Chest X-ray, PA view. Patient: 46 years old, sex M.
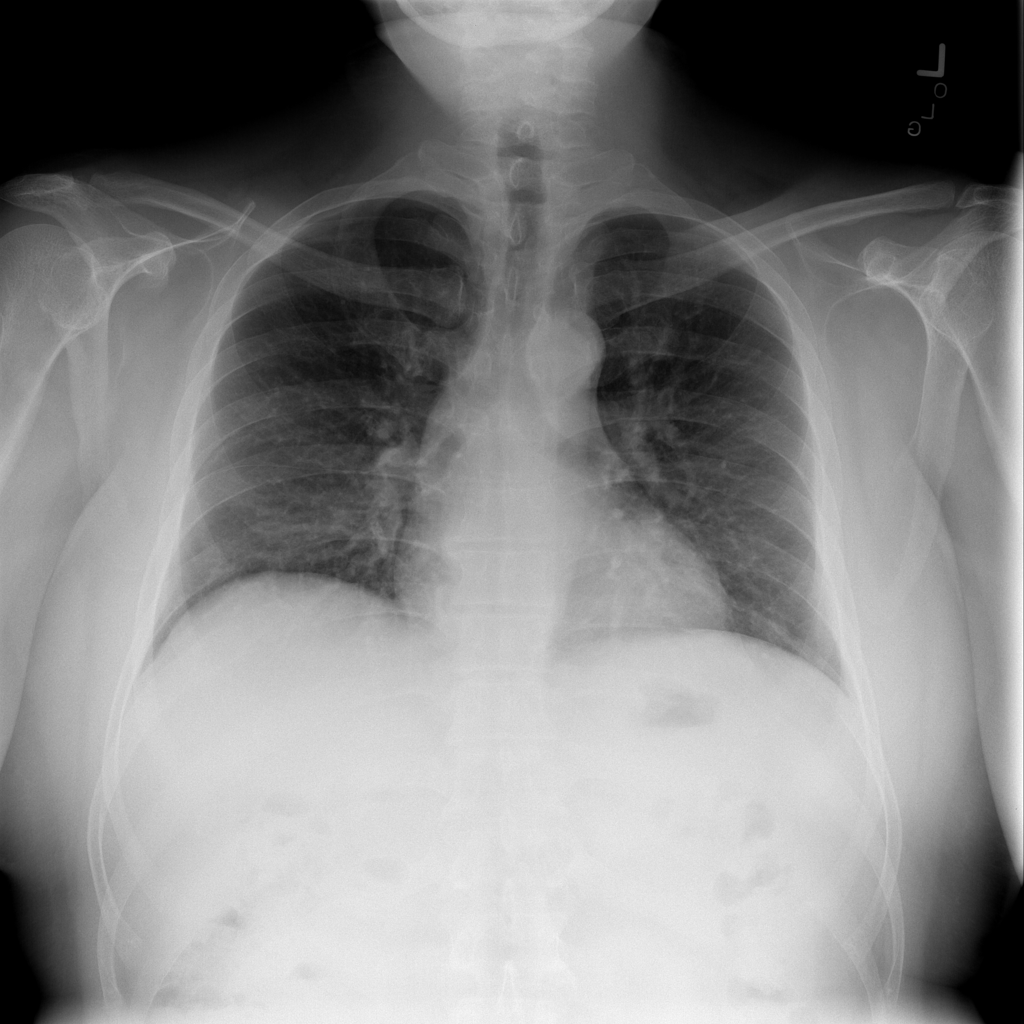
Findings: No Finding